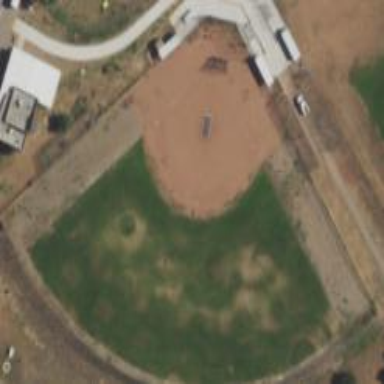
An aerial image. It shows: Baseball pitch for leisure land activities.